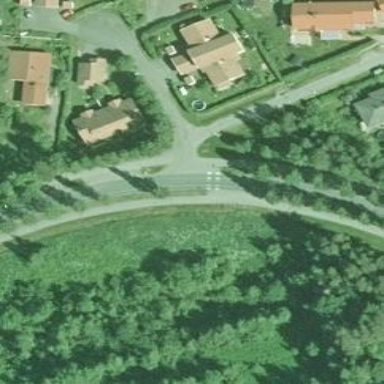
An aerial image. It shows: Asphalt cycleway.